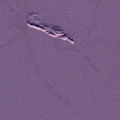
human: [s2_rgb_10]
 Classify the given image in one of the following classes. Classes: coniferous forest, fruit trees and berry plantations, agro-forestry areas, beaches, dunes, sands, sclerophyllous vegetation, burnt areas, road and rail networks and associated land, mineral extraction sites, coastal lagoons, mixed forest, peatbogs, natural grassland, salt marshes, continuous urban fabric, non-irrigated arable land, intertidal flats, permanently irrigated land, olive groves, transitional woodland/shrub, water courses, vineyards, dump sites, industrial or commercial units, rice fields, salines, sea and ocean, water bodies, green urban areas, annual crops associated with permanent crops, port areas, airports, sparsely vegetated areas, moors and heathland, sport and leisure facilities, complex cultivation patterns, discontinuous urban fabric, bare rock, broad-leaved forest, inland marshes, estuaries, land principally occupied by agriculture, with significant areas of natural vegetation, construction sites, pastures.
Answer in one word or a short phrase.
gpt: sea and ocean